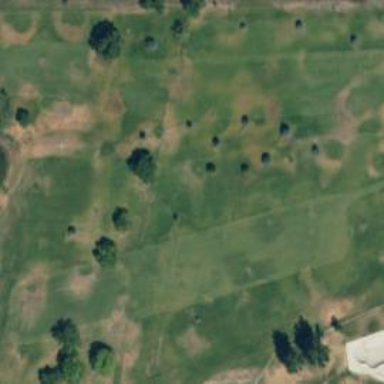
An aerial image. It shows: Golf fairway surrounded by grass.